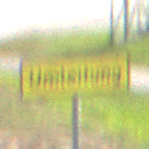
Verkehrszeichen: Umleitungsankuendigung
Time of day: MorningAfternoon
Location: Outdoor (Special)
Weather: Clear
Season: NotSpecified
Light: Natural